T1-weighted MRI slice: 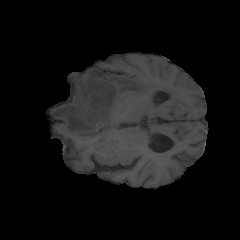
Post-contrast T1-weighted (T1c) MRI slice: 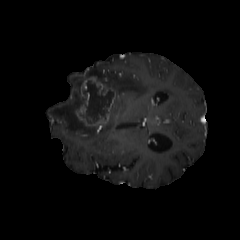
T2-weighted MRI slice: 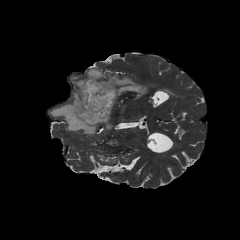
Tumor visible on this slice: yes